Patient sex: F
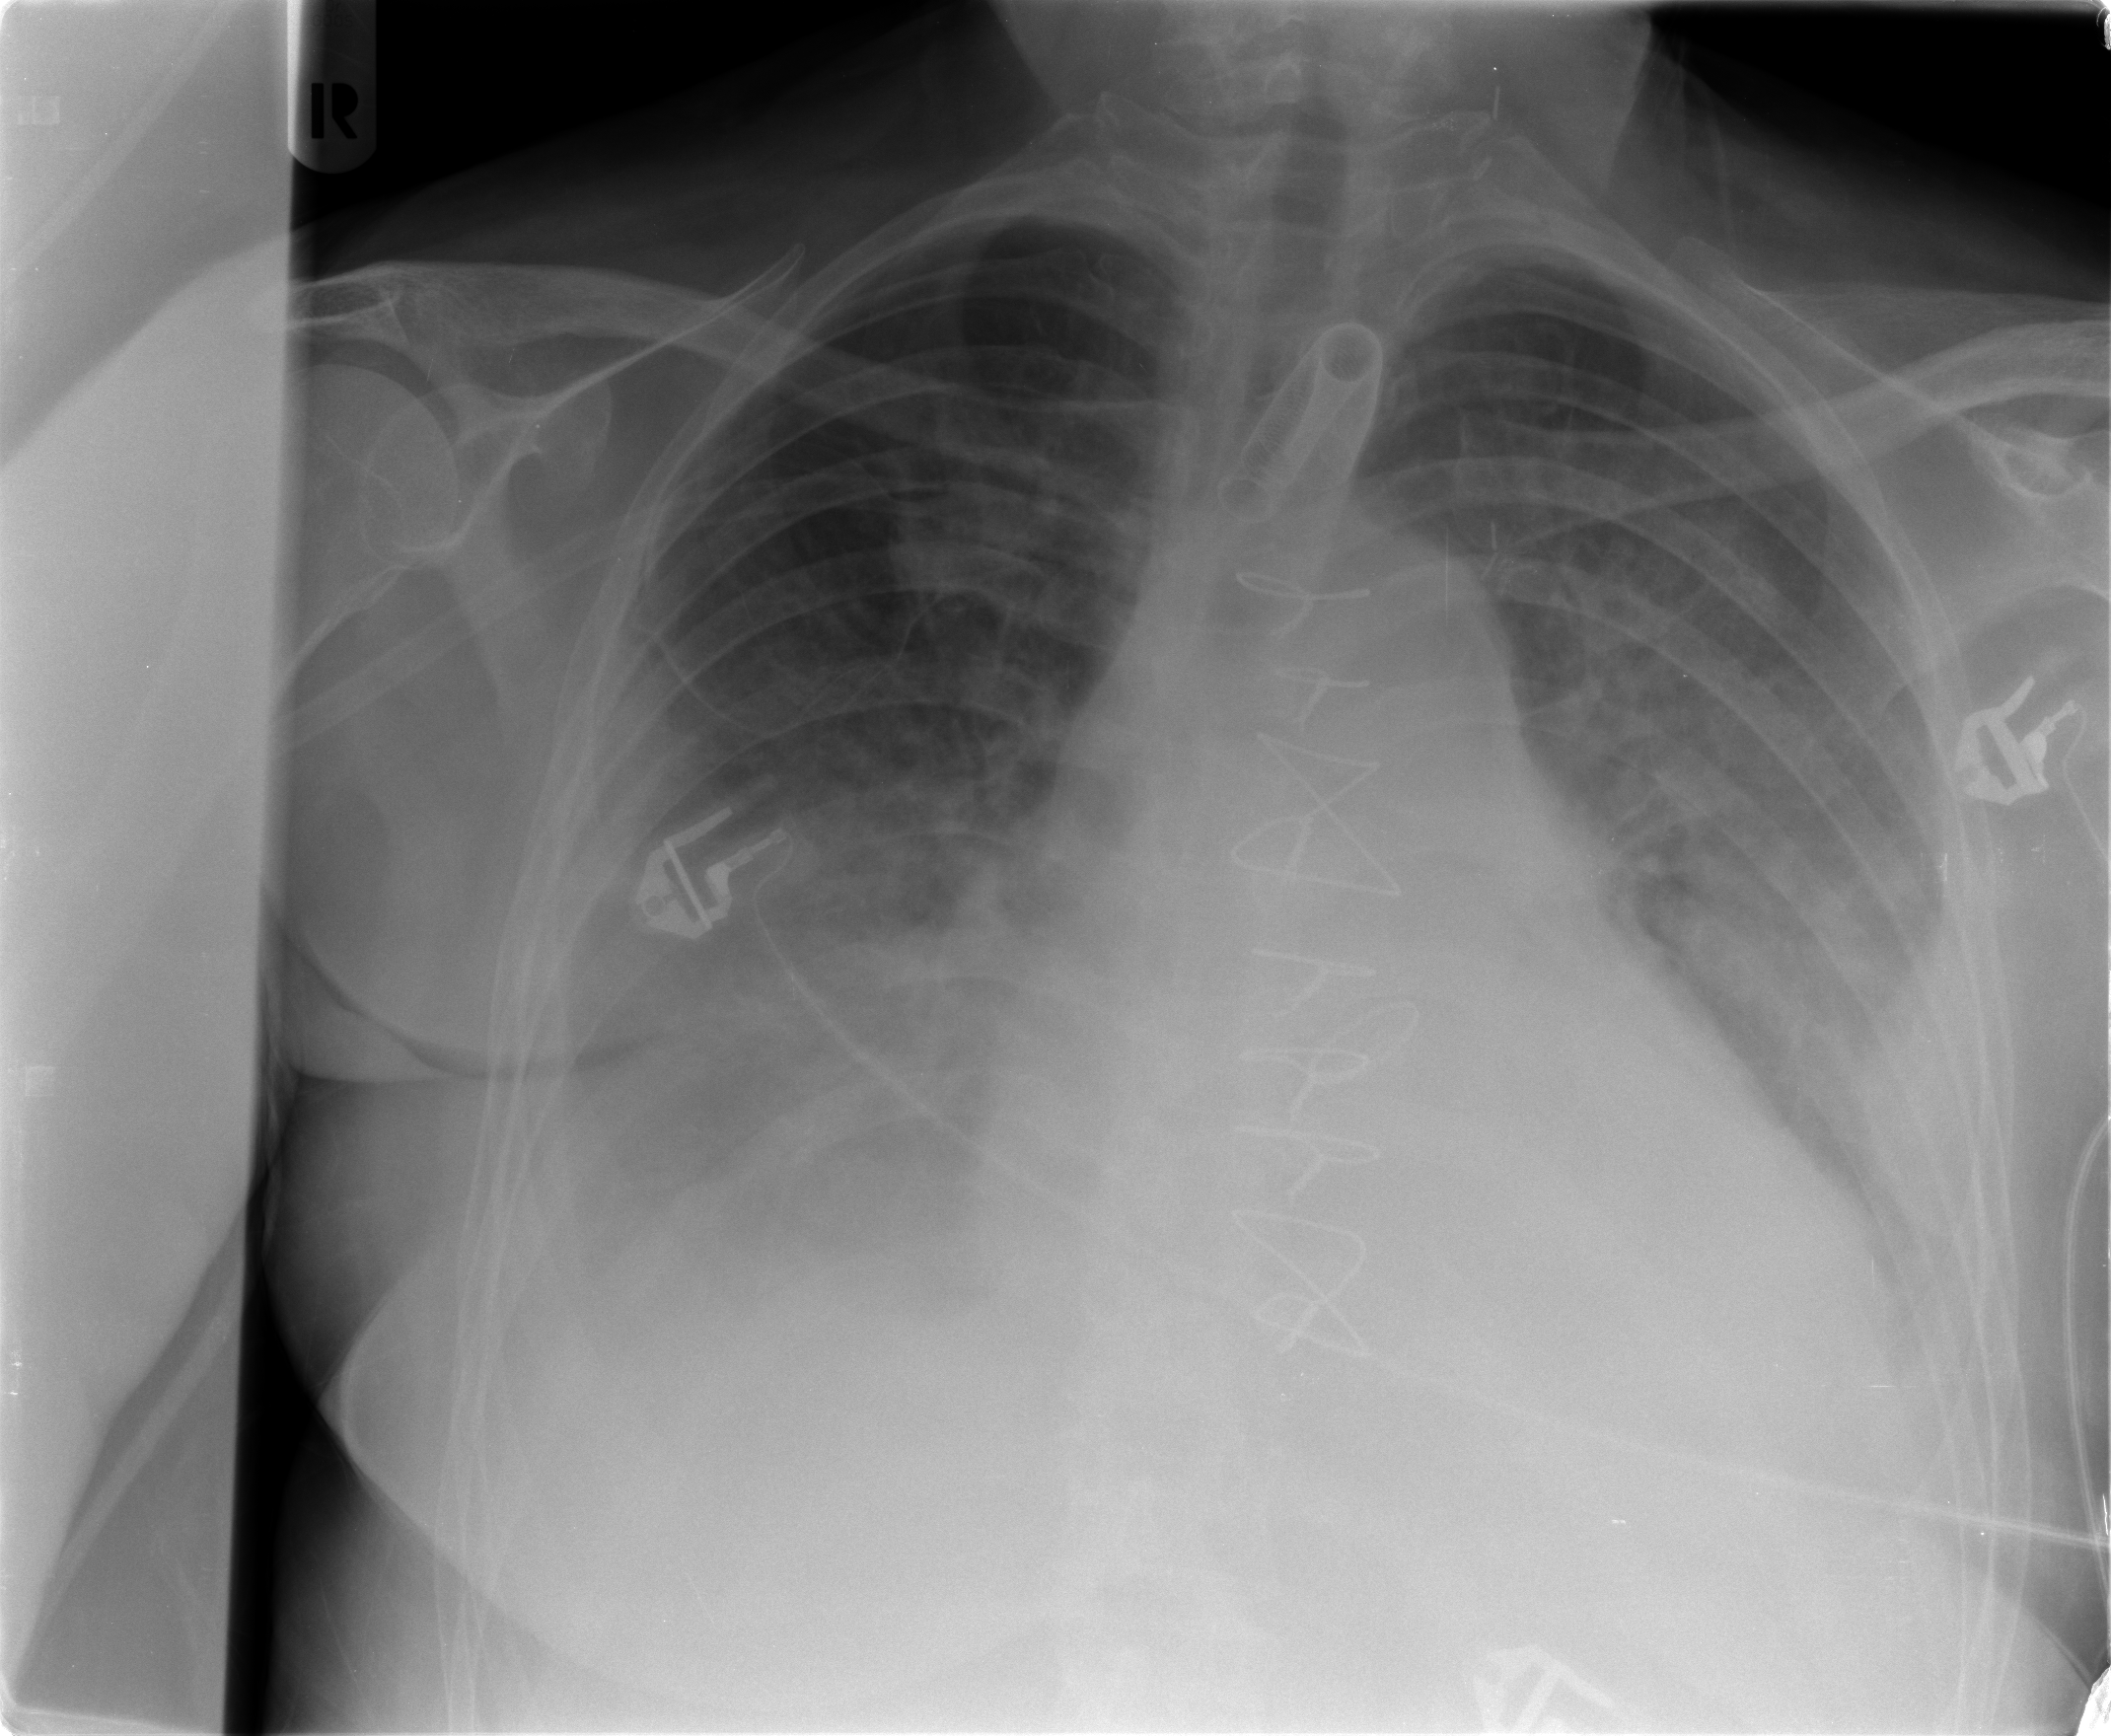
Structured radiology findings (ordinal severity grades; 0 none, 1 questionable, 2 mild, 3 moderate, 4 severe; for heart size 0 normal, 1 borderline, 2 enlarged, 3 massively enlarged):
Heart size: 2
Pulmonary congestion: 2
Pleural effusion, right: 3
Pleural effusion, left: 2
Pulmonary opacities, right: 1
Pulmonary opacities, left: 2
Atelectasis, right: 2
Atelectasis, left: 2